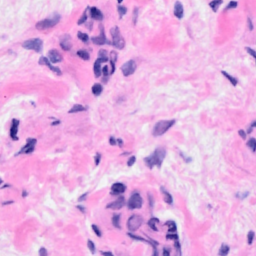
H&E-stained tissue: Breast